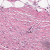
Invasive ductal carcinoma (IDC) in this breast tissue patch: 0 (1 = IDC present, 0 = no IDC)